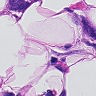
Metastatic tissue present: yes